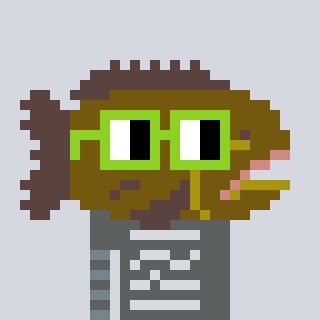
a pixel art character with square light green glasses, a grouper-shaped head and a orange-colored body on a cool background